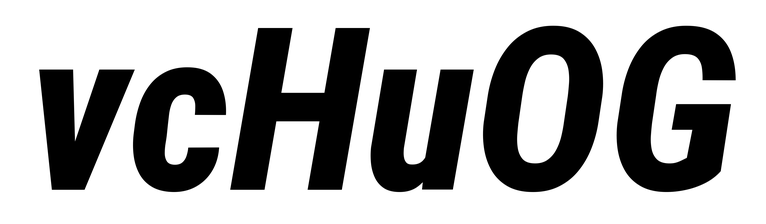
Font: Roboto-Italic_Condensed_ExtraBold_Italic